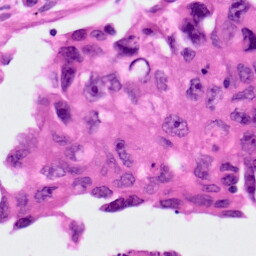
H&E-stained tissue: Lung